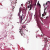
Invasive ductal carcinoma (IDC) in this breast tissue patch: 0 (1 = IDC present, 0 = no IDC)